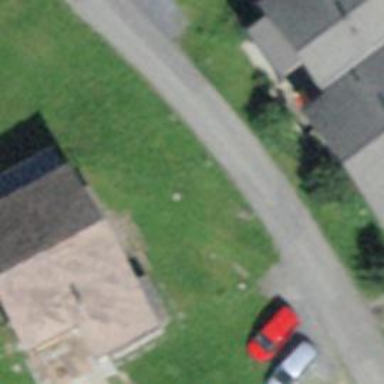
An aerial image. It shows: Detached building.